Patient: sex M, age 42
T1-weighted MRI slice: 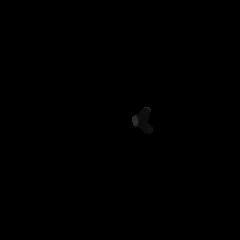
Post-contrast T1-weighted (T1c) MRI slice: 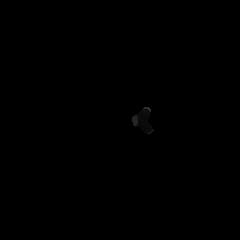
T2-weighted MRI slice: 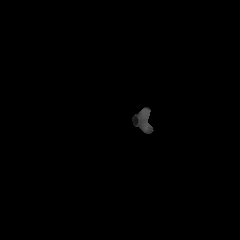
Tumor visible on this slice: no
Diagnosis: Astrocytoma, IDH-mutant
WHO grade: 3